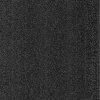
Atmospheric dust classification: dusty